You are looking at the wavelet scalogram of a bearing's acceleration signal. What is the most likely bearing condition (normal, inner_race, outer_race, ball)?
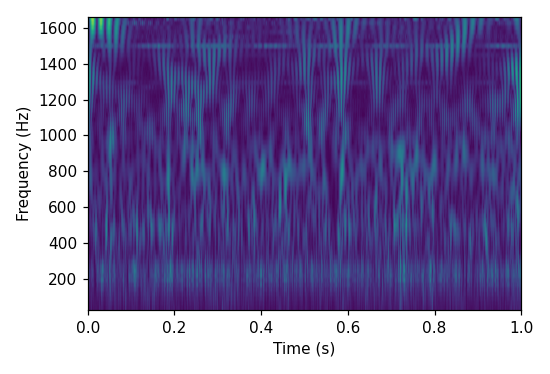
Answer: normal